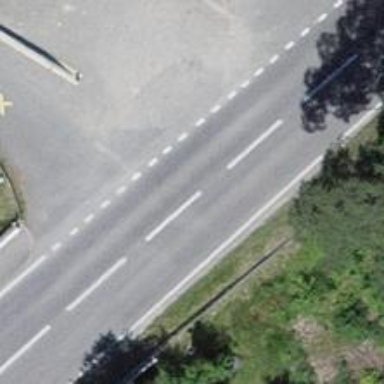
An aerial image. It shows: Secondary road with sidewalk on the left.